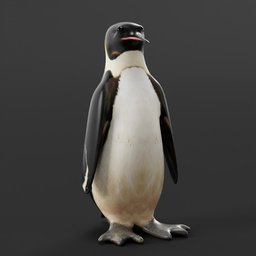
Label: animals